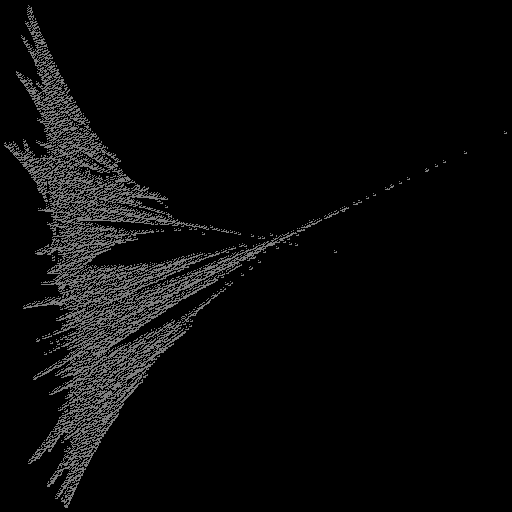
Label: ginkgo